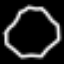
Label: octagon